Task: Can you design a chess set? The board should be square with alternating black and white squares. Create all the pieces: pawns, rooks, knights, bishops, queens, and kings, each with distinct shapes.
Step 4359:
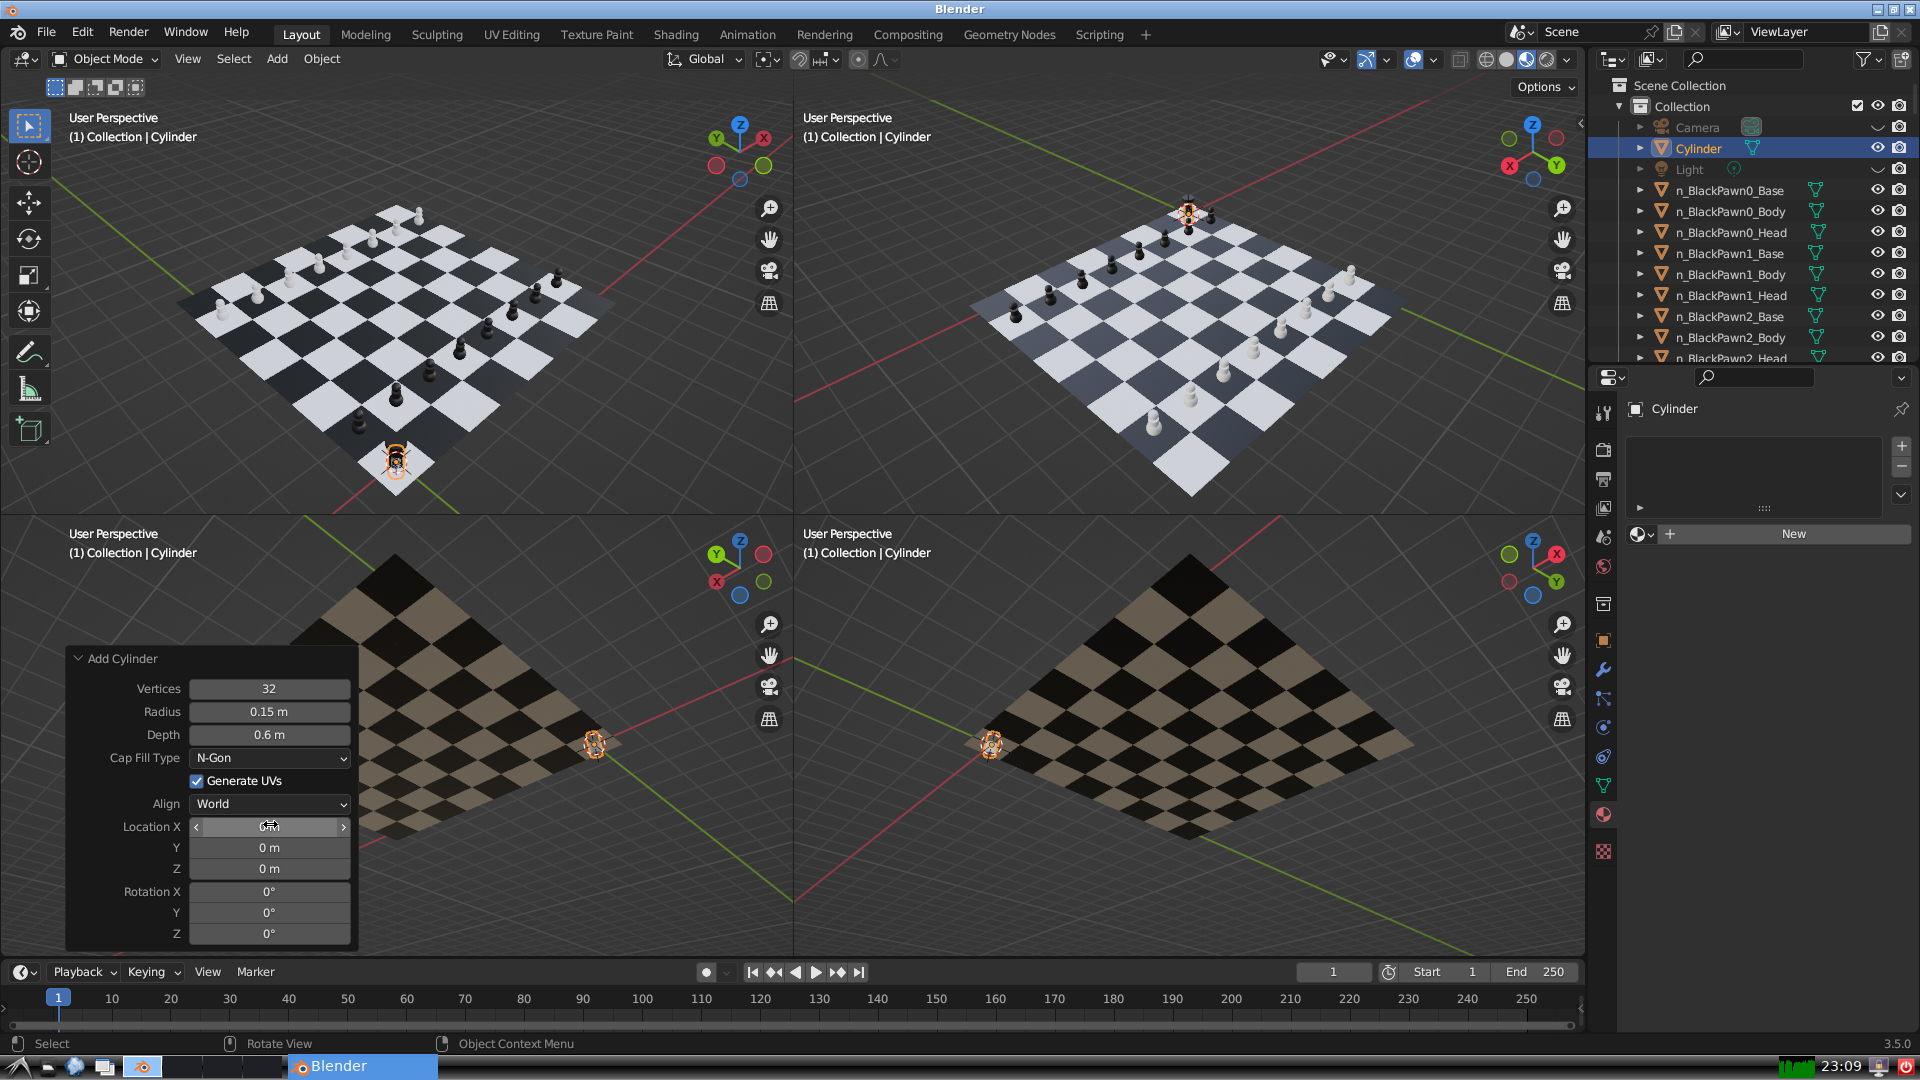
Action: click: no